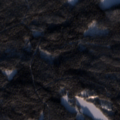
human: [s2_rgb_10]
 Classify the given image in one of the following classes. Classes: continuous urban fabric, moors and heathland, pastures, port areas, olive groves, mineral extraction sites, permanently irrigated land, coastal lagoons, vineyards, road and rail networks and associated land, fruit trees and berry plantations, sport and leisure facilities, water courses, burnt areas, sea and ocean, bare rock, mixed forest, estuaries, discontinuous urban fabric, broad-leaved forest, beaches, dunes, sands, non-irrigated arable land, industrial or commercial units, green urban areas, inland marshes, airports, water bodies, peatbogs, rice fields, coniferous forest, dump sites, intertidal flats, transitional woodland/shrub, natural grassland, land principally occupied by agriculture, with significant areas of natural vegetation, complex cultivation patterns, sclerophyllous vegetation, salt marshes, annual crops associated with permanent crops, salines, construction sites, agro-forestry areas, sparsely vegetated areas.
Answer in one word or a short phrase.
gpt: coniferous forest, mixed forest